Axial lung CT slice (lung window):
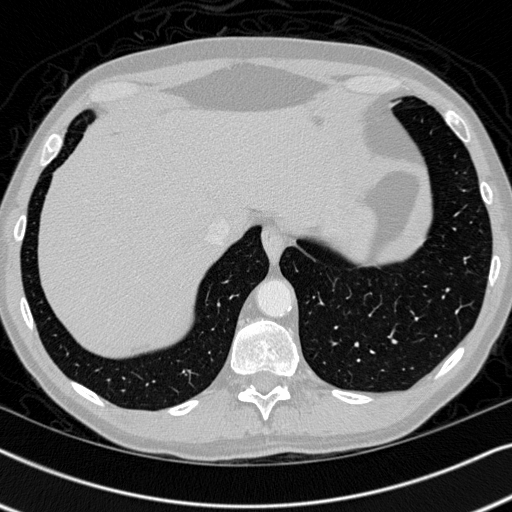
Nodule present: no